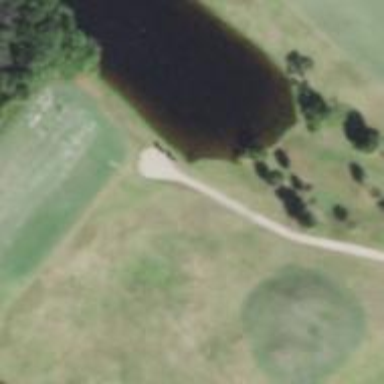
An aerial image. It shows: Footway that serves as golf path.